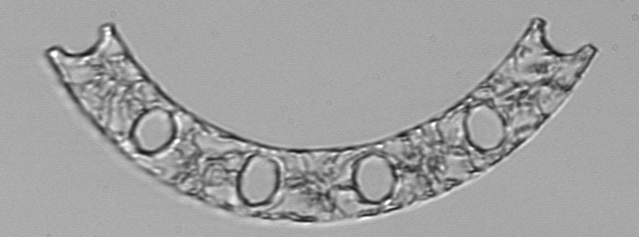
Label: Eucampia